Question: I've created a WebService in VS2008,
How Can I publish it with VS2008 ?

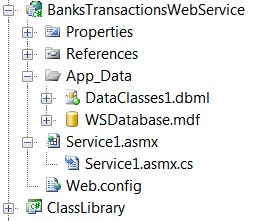
Answer: I've found the exact answer <URL>.